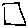
Label: square